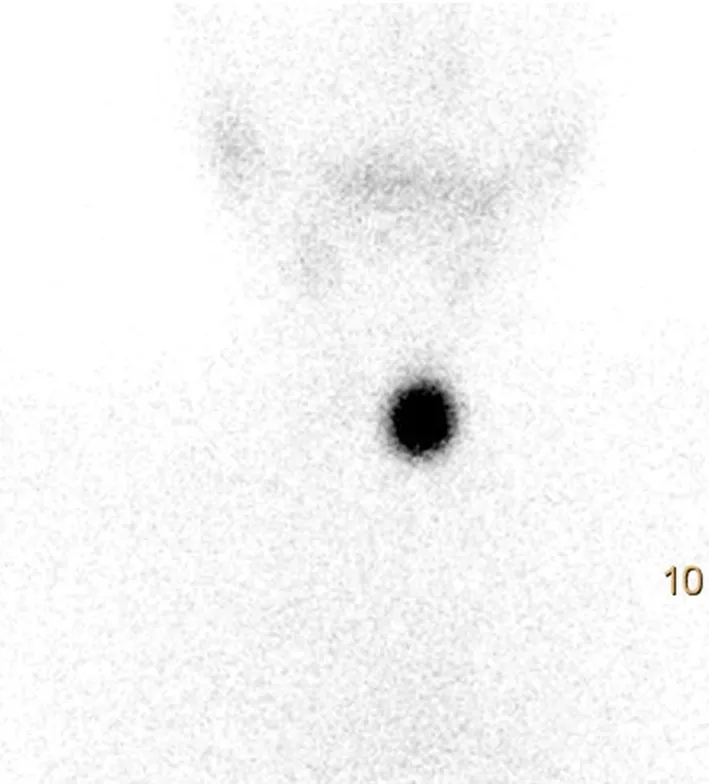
Thyroid scintigraphy: a scintigraphic exam documenting a hyperfunctioning nodule, as shown by the focal iodine-131 concentration on the nodule with suppression of the surrounding thyroid gland tissue.
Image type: radiology (scintigraphy)